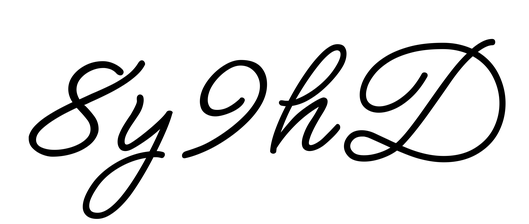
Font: MeowScript-Regular